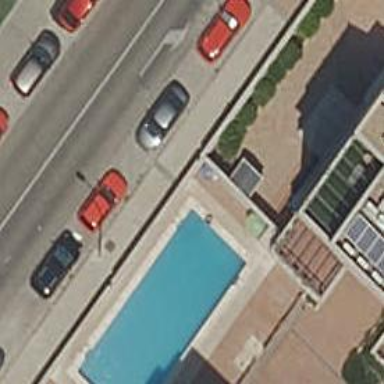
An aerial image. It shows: Swimming pool located in leisure land.